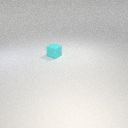
small cyan rubber cube